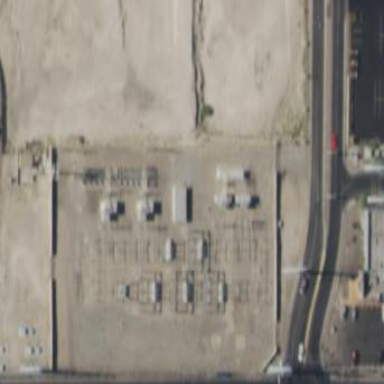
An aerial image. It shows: Power substation.